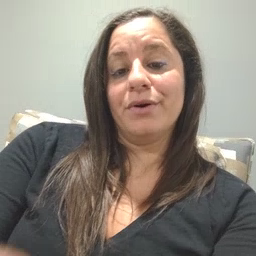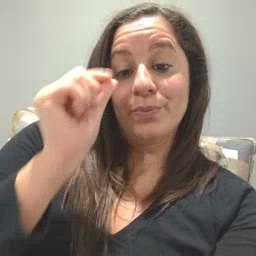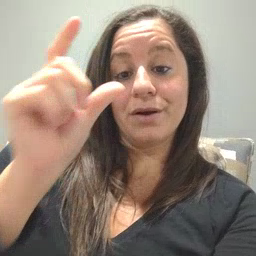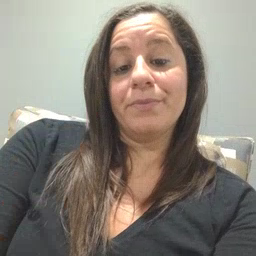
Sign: wake